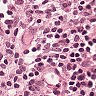
Metastatic tissue present: no